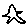
Label: star